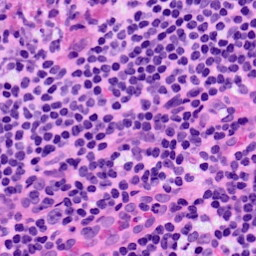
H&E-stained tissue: LymphNode